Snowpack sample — Buffalo Mountain, Silverthorne, Colorado, USA (1/25/25, 10:11 AM MST)
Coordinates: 39.6222, -106.1139
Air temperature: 22 °F
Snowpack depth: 110 cm
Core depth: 40 cm
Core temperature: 46.4 °F
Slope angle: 12°, slope face: 102°
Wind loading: high
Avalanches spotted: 0
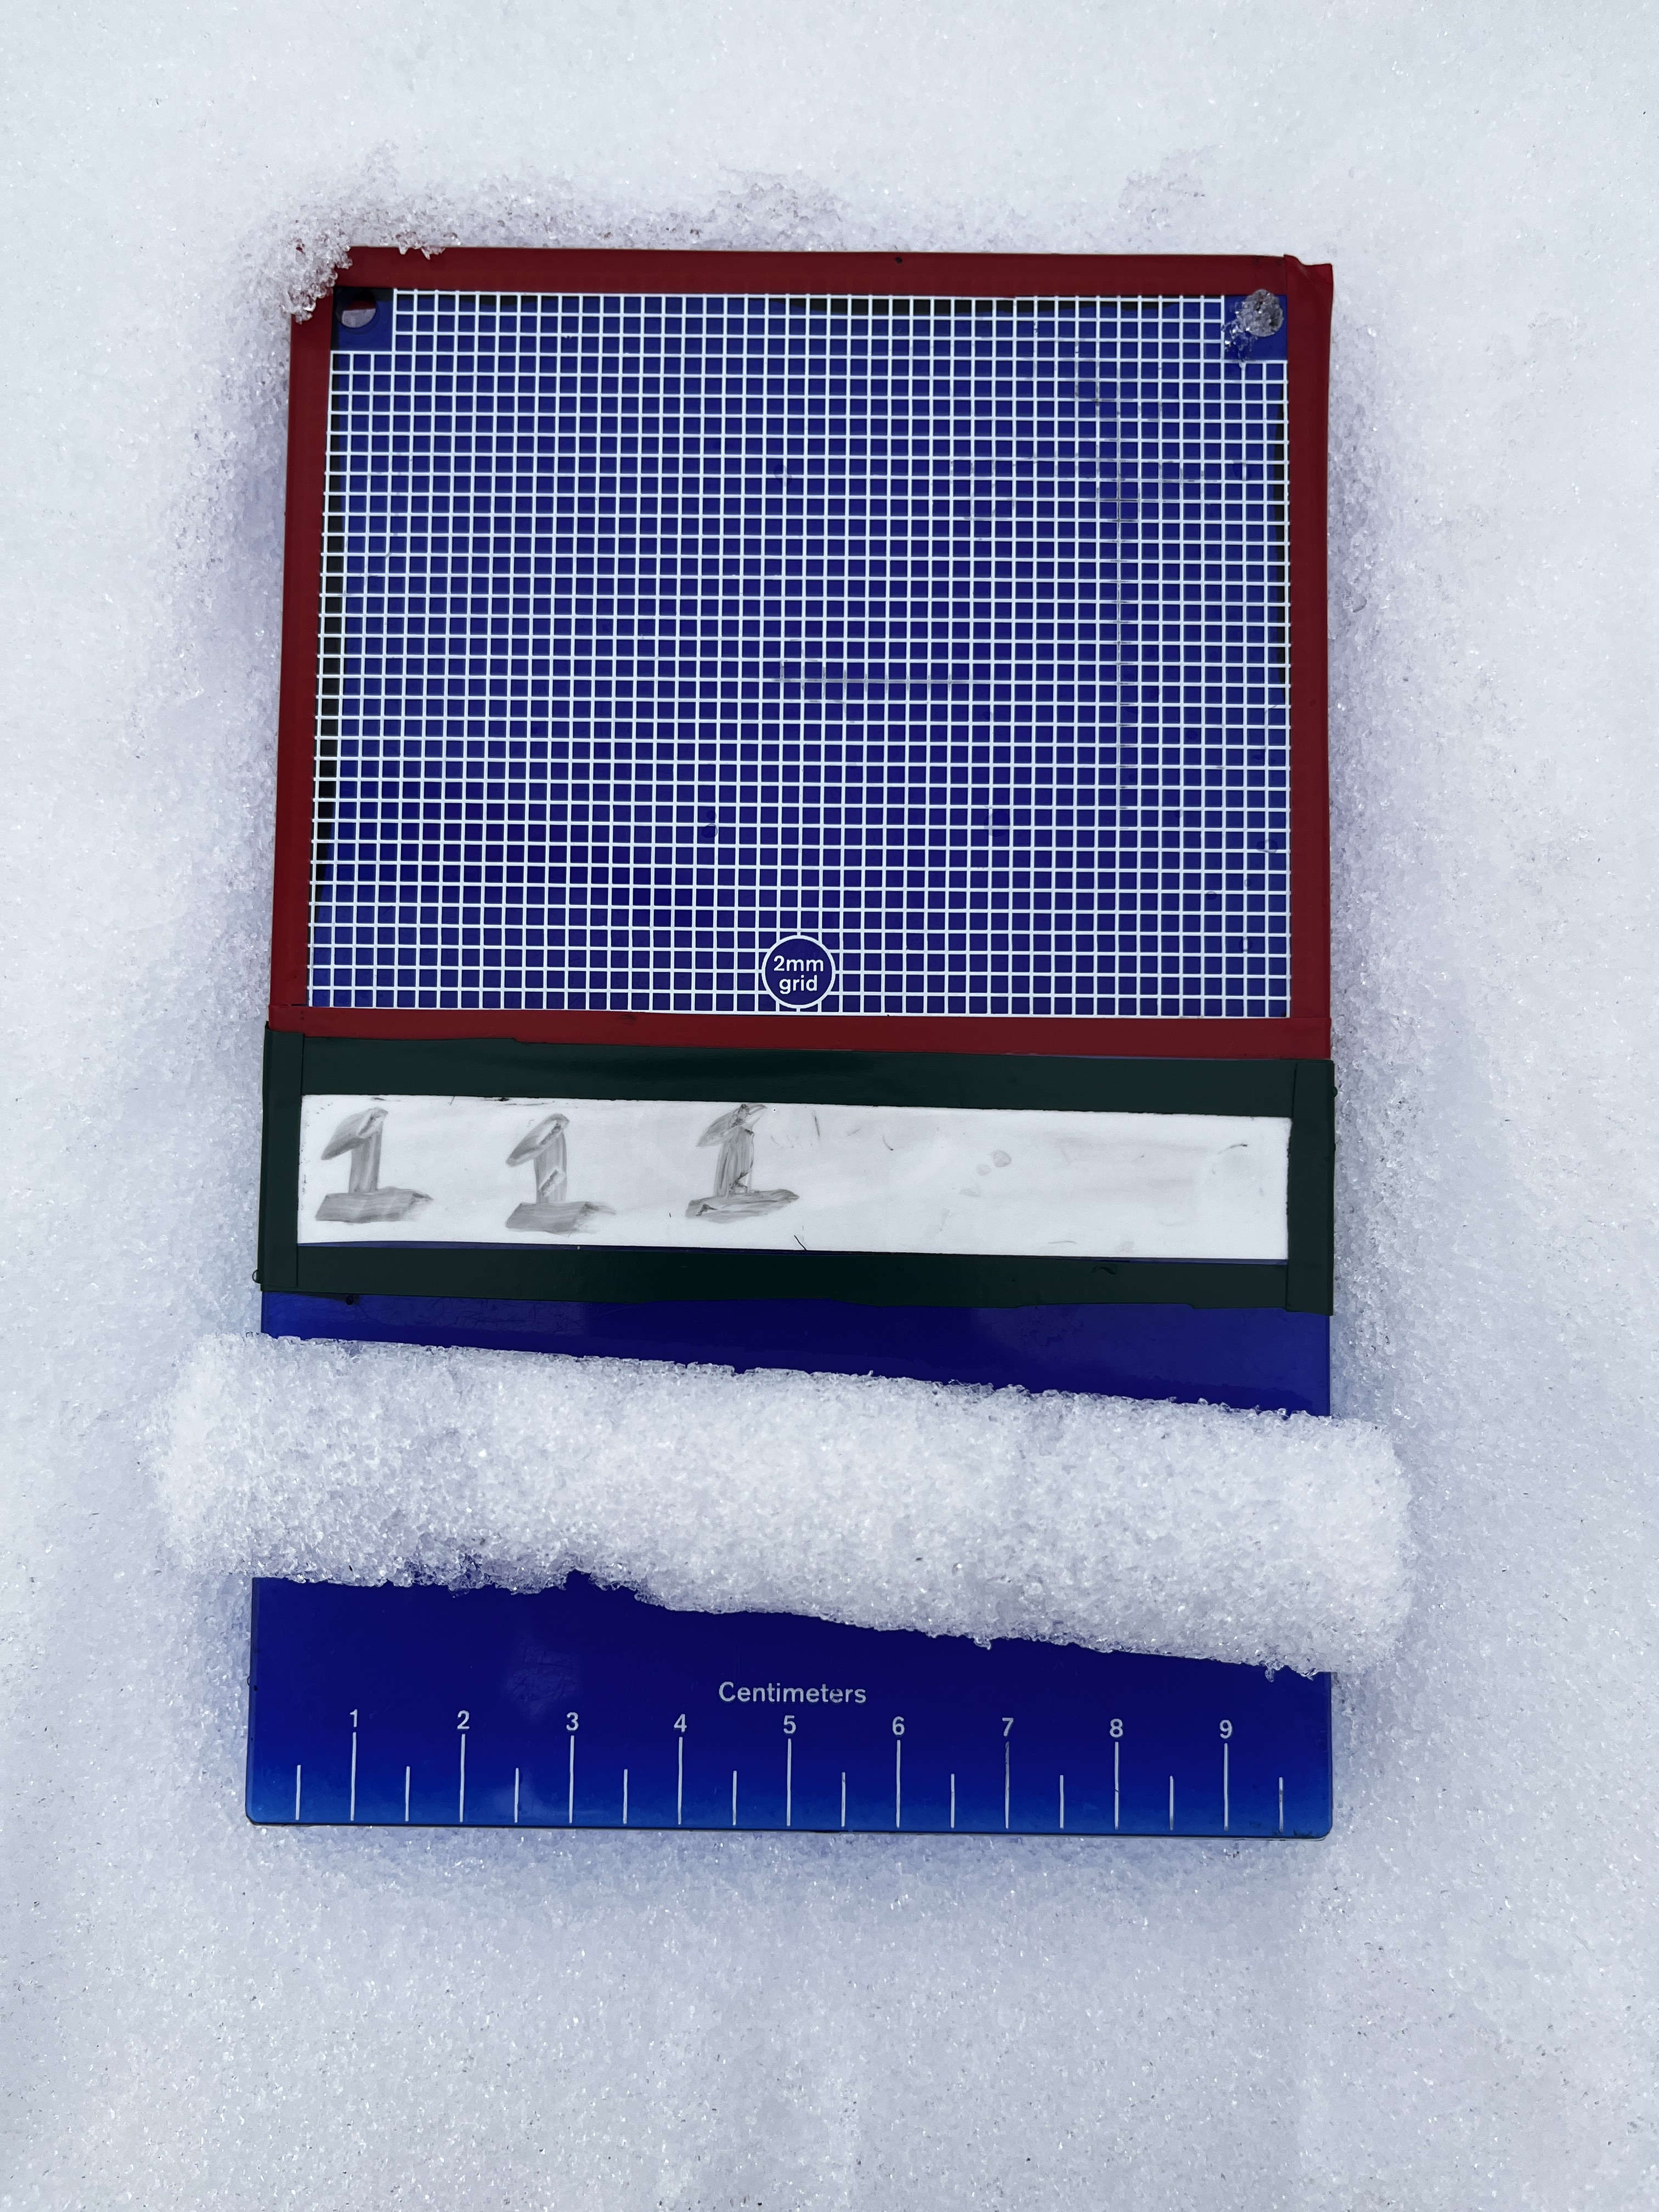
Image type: crystal_card
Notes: No avalanches nearby, collected on the outskirts of a fire break 15 meters from the treeline, on way to Buffalo and Red Mountain